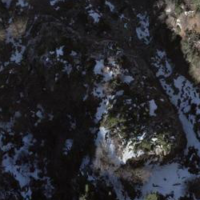
EUNIS habitat code: 41
Species observed at this site:
Cyanistes caeruleus
Lophophanes cristatus
Troglodytes troglodytes
Lyrurus tetrix
Fringilla coelebs
Aegithalos caudatus
Prunella collaris
Spinus spinus
Turdus merula
Poecile palustris
Fringilla montifringilla
Emberiza cia
Parus major
Erithacus rubecula
Phoenicurus ochruros
Certhia familiaris
Garrulus glandarius
Regulus regulus
Coccothraustes coccothraustes
Aquila chrysaetos
Corvus corax
Accipiter nisus
Periparus ater